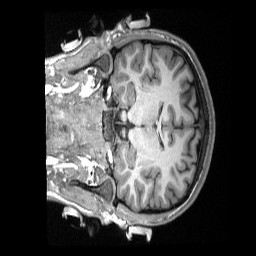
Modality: T1w
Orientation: coronal
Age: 21
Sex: female
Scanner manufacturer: siemens
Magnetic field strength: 3 T
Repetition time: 2.3 s
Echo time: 0.00308 s